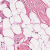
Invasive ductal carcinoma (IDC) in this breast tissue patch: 0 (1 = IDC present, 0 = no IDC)